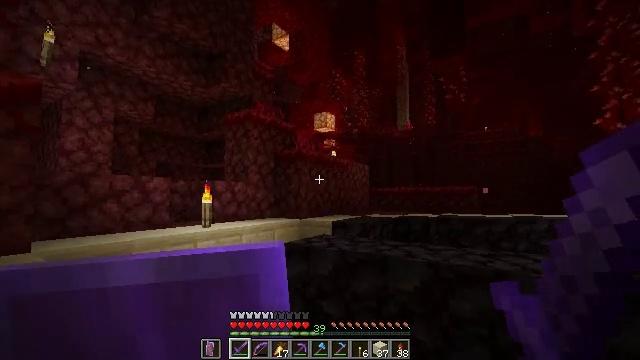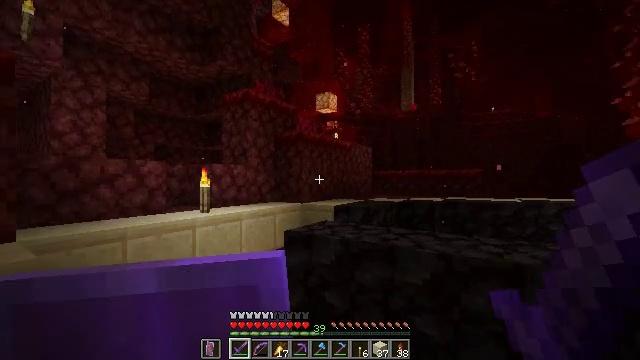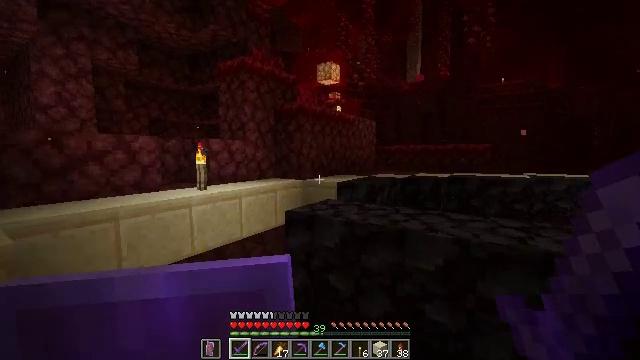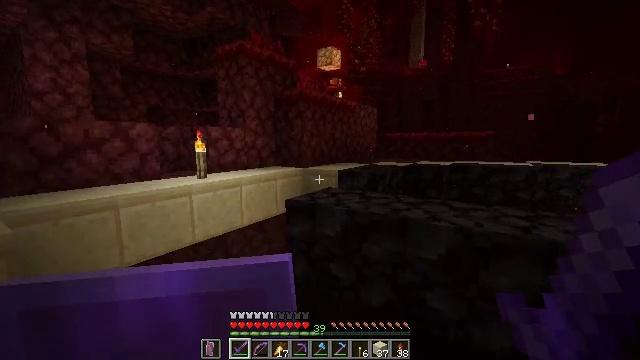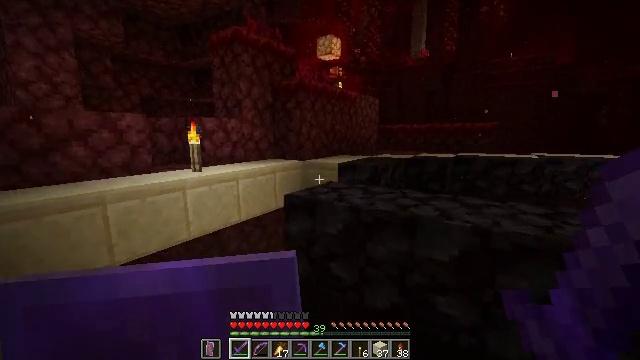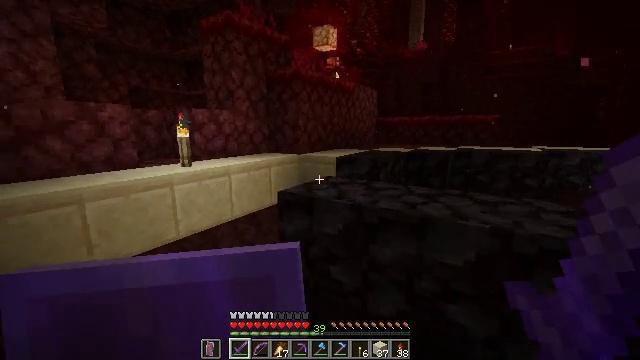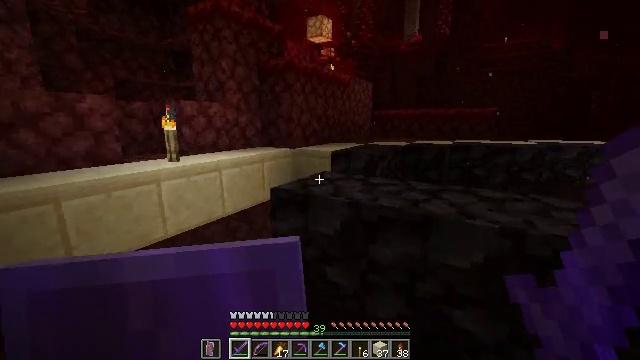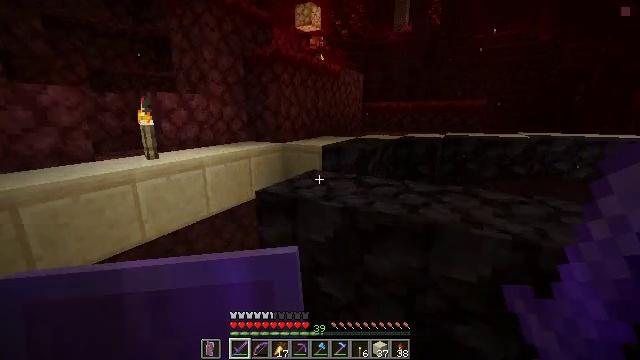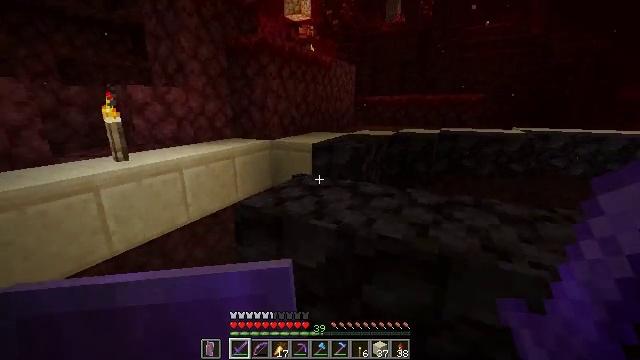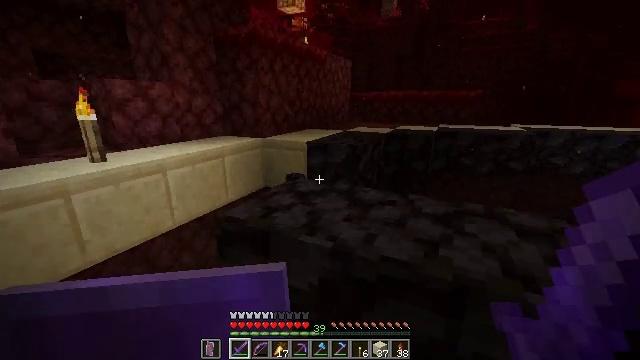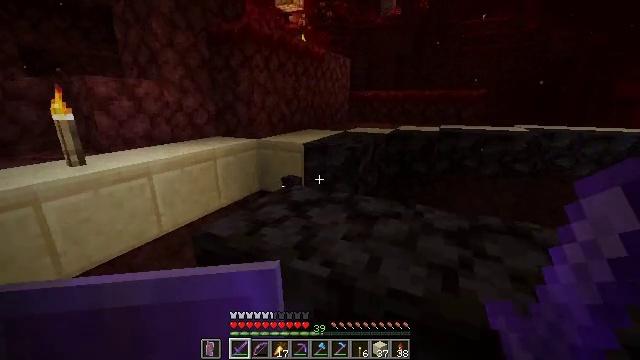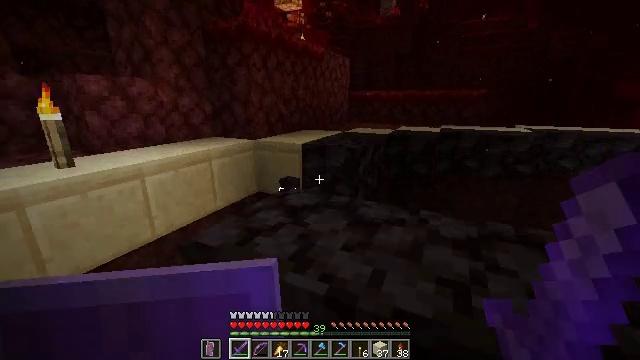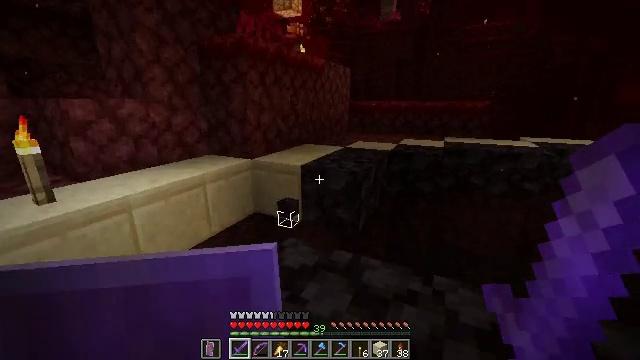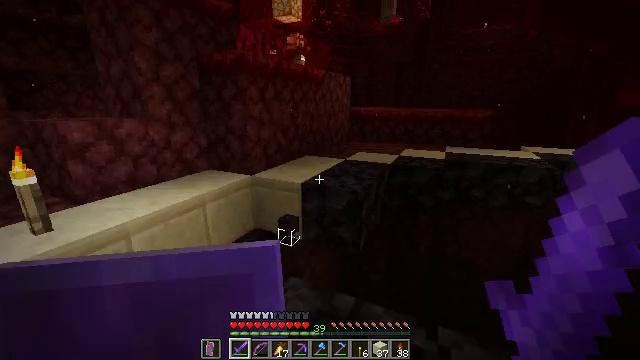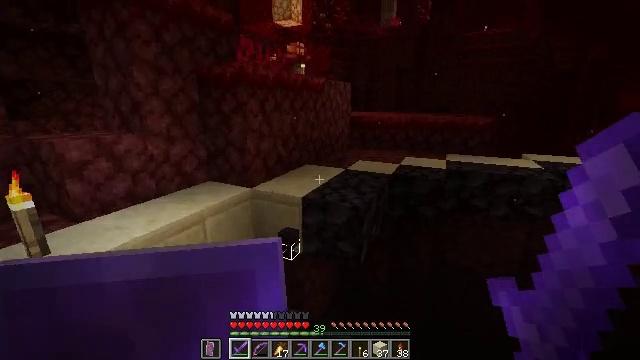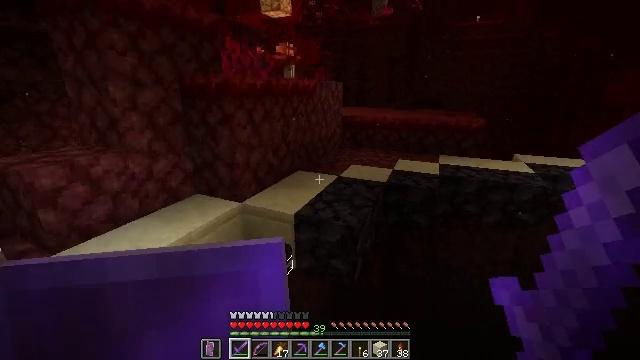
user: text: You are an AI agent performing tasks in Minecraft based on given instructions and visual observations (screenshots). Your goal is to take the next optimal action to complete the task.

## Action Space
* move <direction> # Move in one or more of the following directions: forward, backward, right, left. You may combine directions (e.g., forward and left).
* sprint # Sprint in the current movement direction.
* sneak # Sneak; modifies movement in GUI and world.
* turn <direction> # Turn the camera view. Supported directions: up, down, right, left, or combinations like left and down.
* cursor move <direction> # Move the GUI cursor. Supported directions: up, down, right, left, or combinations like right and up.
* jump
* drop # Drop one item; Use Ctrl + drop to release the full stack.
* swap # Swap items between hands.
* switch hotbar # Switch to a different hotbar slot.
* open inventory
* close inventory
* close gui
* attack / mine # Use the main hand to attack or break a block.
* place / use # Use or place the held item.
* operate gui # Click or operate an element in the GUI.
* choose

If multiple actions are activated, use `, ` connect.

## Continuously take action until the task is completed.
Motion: motion action
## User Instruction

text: Break the blackstone block.
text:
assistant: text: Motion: move forward, turn down
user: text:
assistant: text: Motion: move forward, turn down
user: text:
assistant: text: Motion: move forward, turn down
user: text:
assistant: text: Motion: move forward, turn down
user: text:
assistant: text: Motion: move forward, turn down
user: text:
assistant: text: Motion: move forward, turn right and down
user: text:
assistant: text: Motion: move forward, turn right and down
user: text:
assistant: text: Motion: move forward, turn right and down
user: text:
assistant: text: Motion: move forward, turn right
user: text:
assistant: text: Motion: move forward
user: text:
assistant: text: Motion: move forward
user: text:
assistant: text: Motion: move forward, jump
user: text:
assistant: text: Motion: move forward, jump
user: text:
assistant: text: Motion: move forward, jump
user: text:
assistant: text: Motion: move forward, turn right and down, jump
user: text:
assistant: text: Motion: move forward, turn right and down
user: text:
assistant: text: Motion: move forward, turn right and down
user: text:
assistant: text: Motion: move forward
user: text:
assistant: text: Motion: move forward
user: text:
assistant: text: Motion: no_op
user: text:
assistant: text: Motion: no_op
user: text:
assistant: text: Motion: no_op
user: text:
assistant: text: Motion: turn left and down
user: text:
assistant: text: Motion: move left, turn down
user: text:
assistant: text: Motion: move left, turn down
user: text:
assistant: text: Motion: move left, turn right
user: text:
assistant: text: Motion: move forward and move left, turn right
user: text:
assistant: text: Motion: move forward and move left, turn right
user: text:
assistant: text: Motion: move forward and move left, turn right and up
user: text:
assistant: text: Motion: move forward and move left, turn right and up